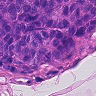
Metastatic tissue present: yes